Interaction volume radius: 5 \u00c5
Interaction volume height: 10 \u00c5
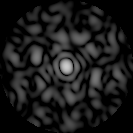
Disorder parameter: 0.8308